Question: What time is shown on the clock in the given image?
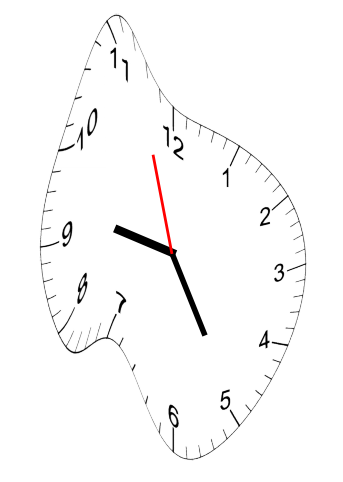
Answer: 09:24:57